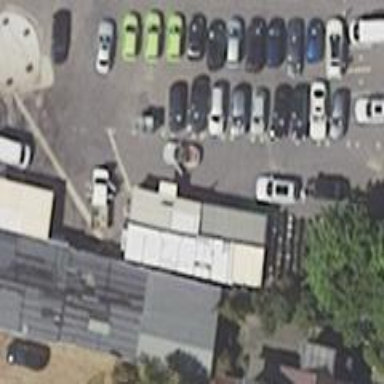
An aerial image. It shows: Car shop building.